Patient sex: F
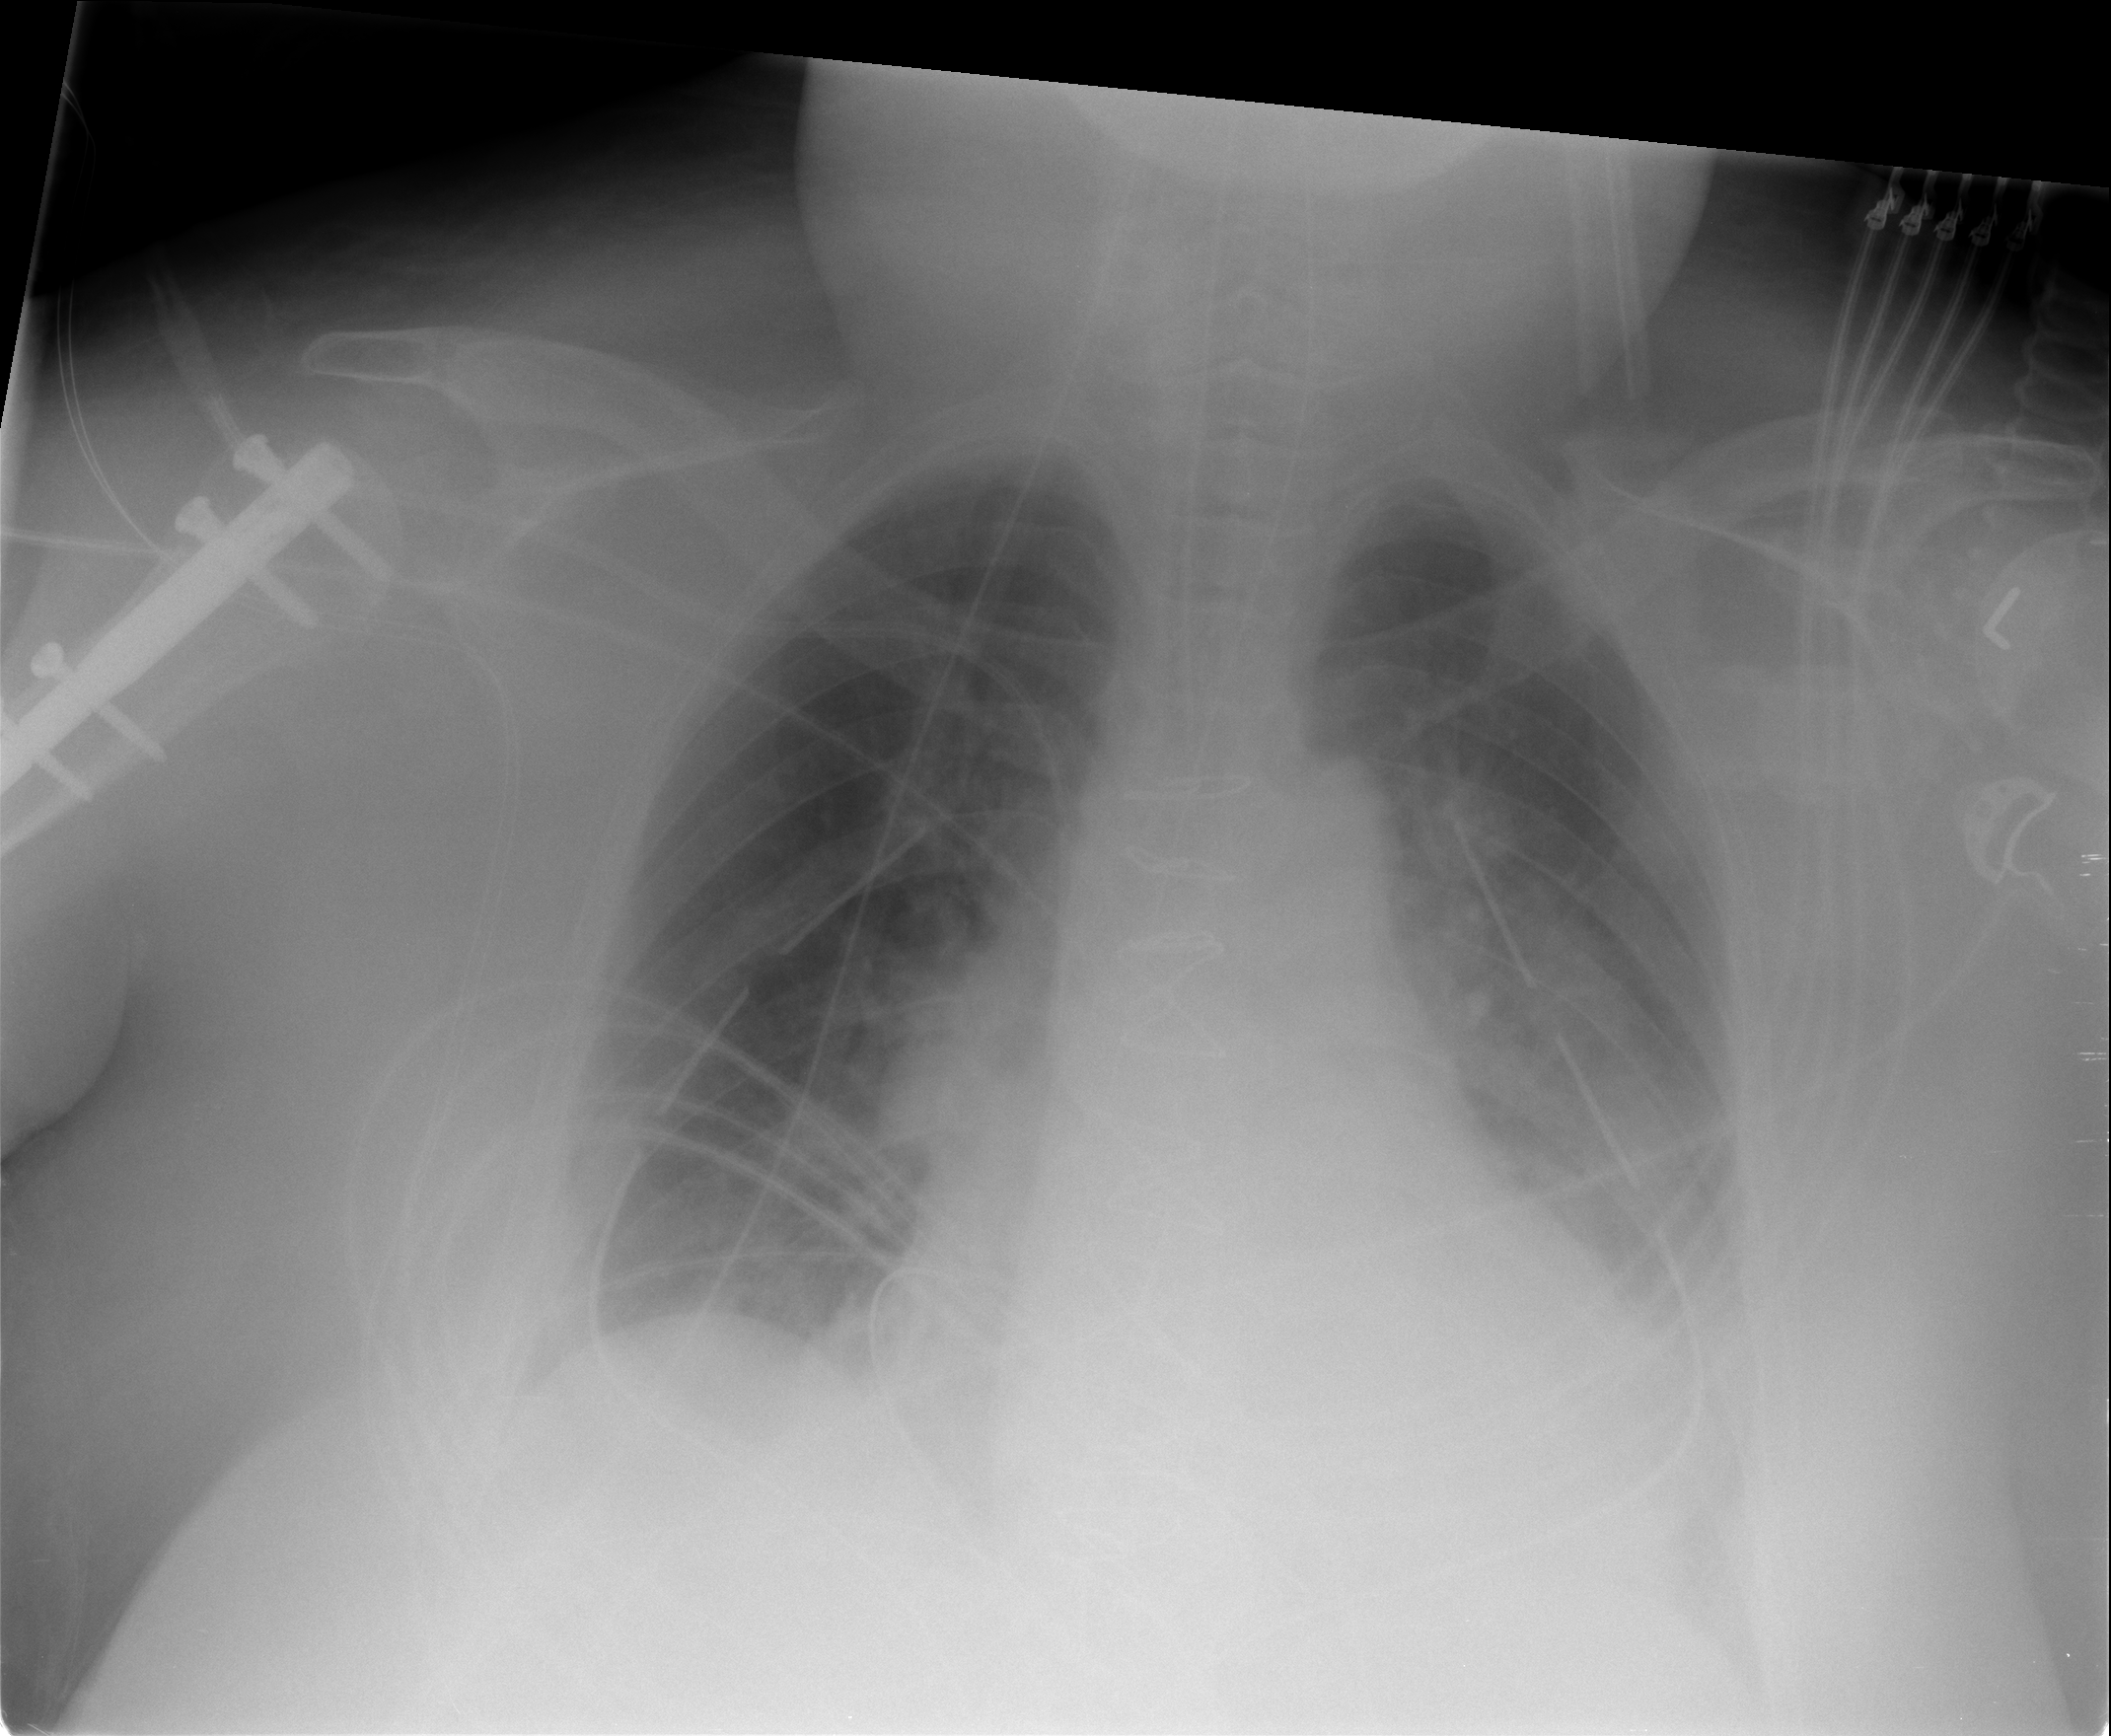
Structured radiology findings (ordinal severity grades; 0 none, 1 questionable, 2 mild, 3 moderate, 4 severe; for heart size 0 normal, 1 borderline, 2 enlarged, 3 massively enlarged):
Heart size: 2
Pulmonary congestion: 3
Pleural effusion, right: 2
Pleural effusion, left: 2
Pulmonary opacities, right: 0
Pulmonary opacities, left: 1
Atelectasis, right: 2
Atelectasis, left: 2